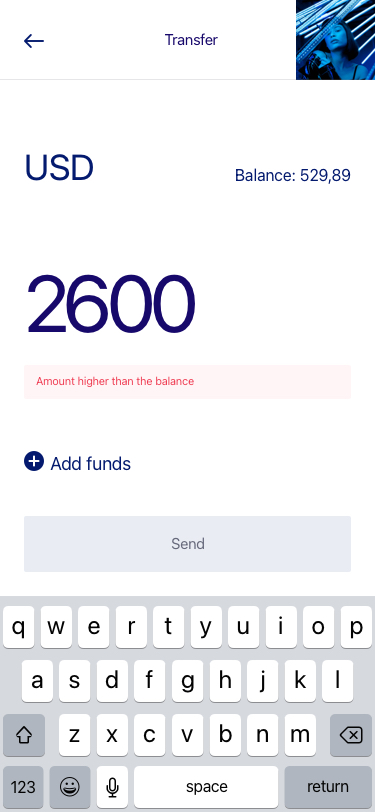
Text in this UI design:
2600
Add funds
USD
Balance: 529,89